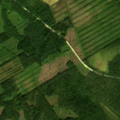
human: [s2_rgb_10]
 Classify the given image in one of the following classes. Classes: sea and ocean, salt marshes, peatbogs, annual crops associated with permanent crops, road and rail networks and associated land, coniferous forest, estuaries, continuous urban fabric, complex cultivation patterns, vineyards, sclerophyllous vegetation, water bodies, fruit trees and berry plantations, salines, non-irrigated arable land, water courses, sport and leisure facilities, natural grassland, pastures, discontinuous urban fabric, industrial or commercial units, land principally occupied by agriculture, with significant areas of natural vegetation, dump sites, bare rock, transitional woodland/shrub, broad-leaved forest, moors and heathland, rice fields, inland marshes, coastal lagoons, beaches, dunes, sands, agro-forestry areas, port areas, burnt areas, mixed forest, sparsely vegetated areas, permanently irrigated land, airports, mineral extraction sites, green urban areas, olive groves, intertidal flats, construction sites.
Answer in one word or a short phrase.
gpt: coniferous forest, mixed forest, transitional woodland/shrub